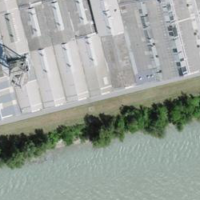
EUNIS habitat code: 54
Species observed at this site:
Prunus spinosa